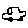
Label: car